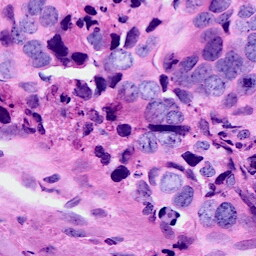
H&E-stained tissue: Breast